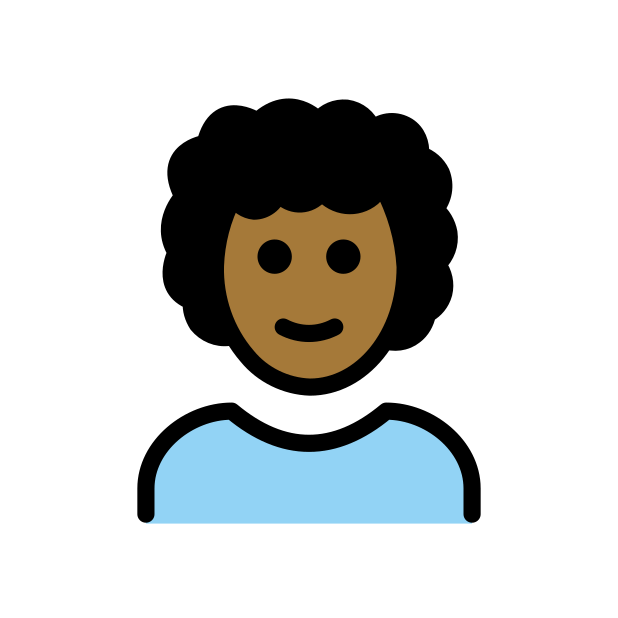
person: medium-dark skin tone, curly hair